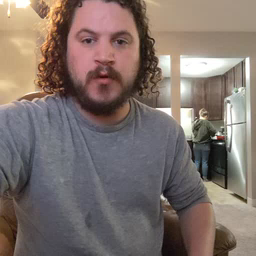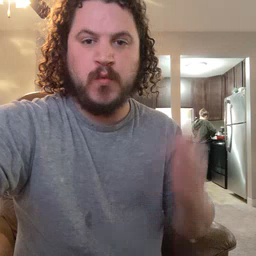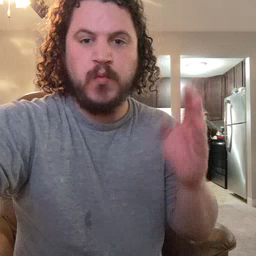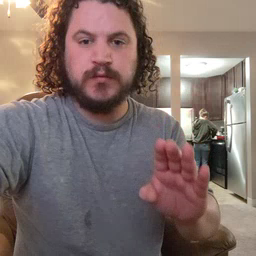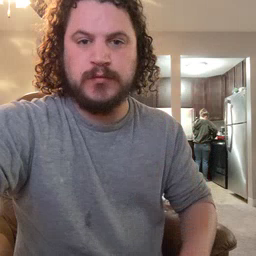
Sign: close